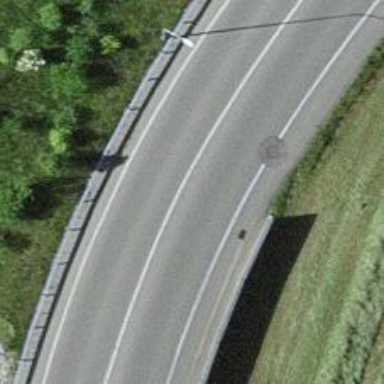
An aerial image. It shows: Secondary road with asphalt surface.